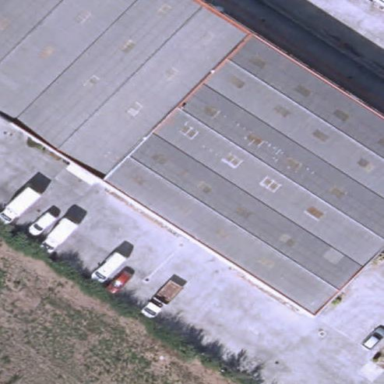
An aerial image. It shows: Industrial building.